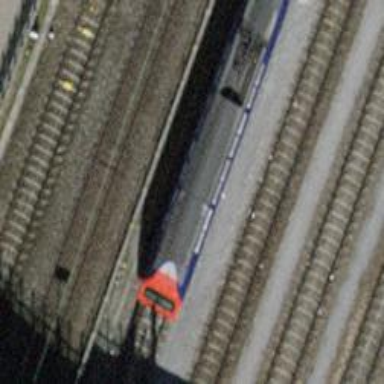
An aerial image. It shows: Railway siding with one electrified track and contact line.